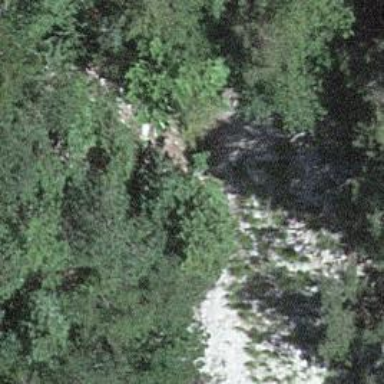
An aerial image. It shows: Natural cliff.